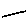
Label: line